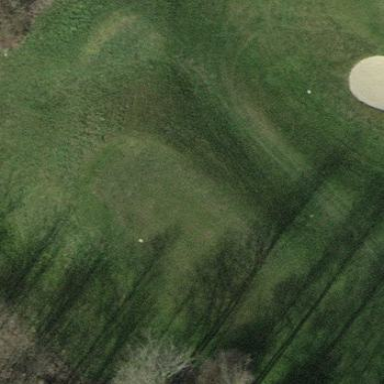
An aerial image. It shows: Golf tee.